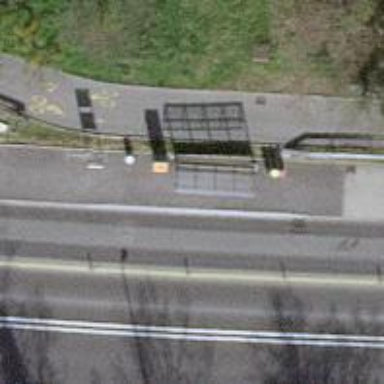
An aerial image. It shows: Platform with shelter for public transport.